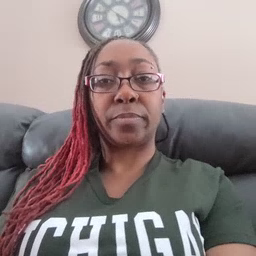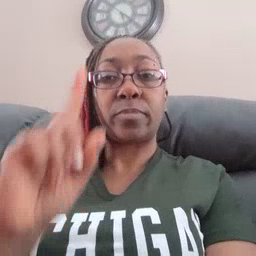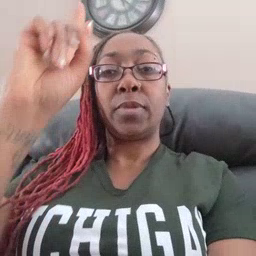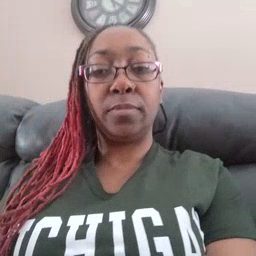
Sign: up